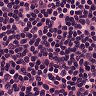
Metastatic tissue present: no